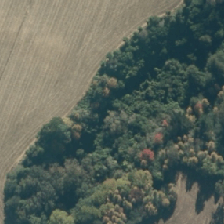
Land cover: broadleaved_indigenous_hardwood